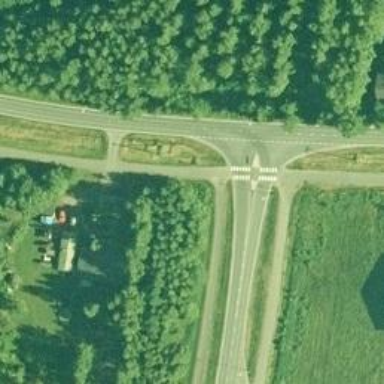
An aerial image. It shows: Marked road crossing.